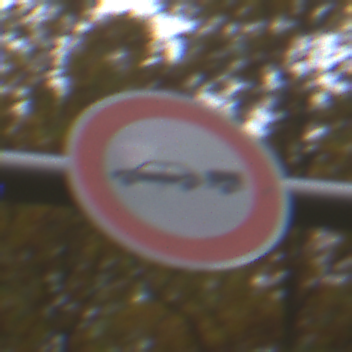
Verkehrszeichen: VerbotPersonenkraftwagenMitAnhaenger
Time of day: Midday
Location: Outdoor (Nature)
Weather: Overcast
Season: Autumn
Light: Natural